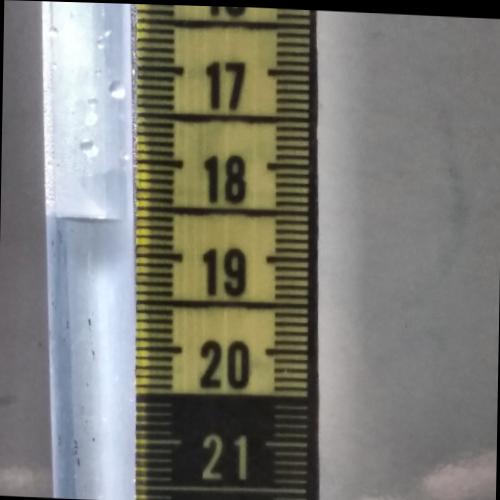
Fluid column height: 18.6 cm